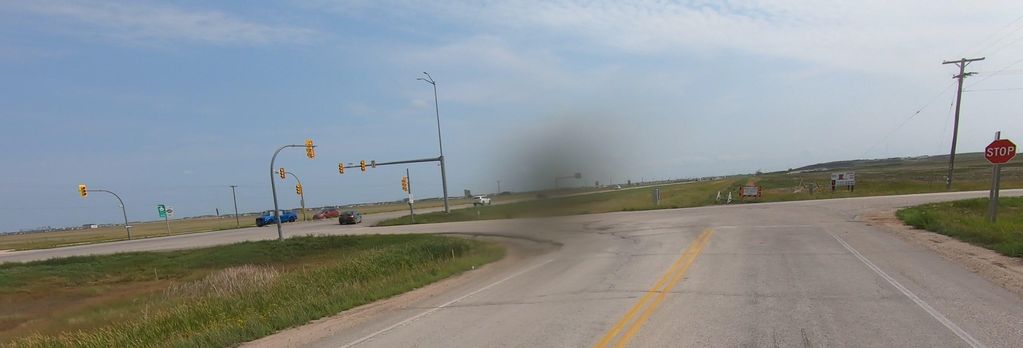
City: winnipeg